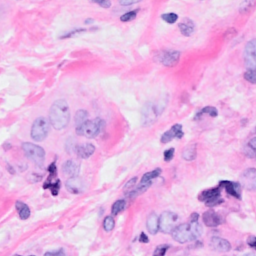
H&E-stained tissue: Breast